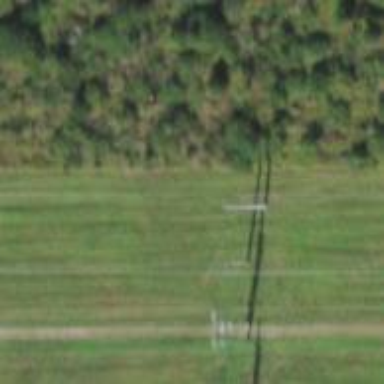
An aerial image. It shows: Power pole.